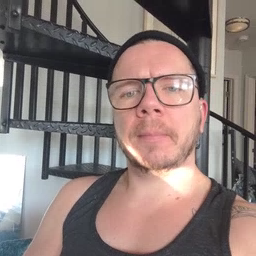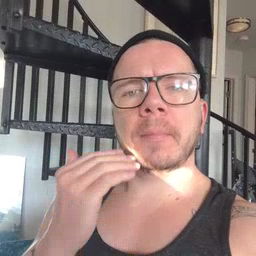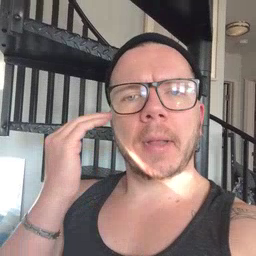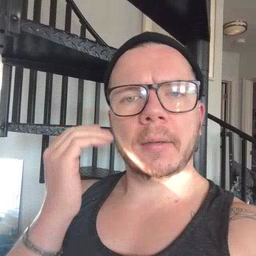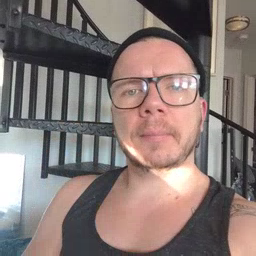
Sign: head